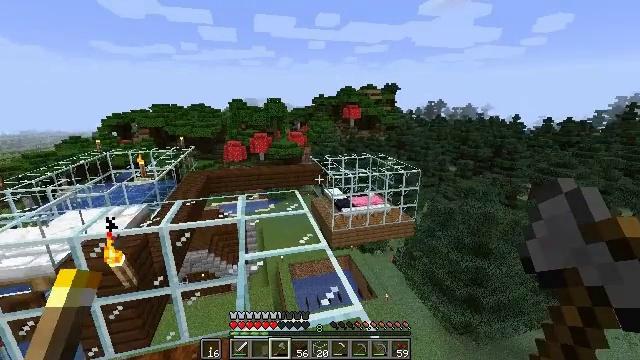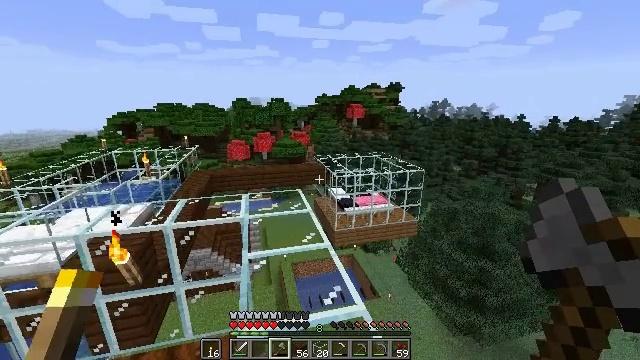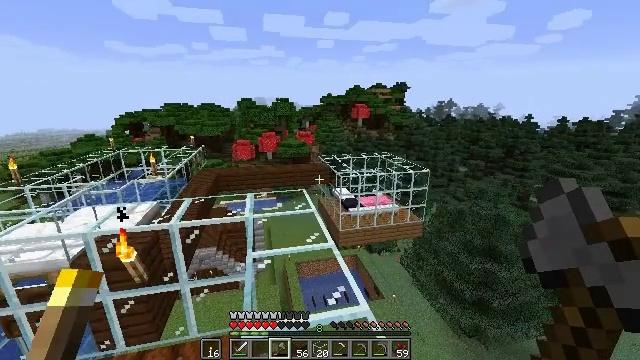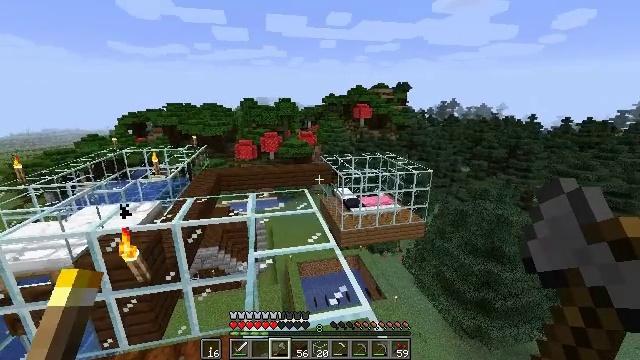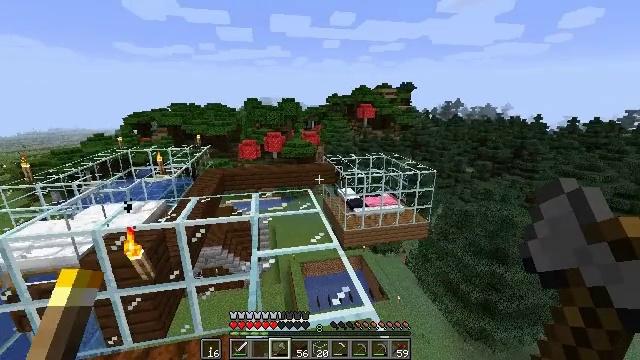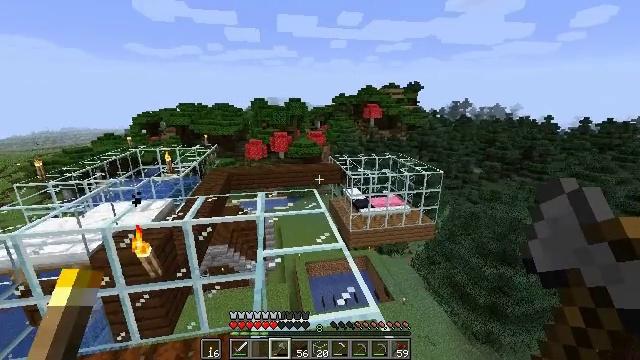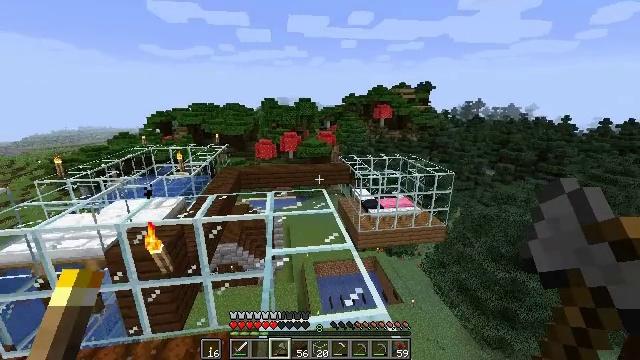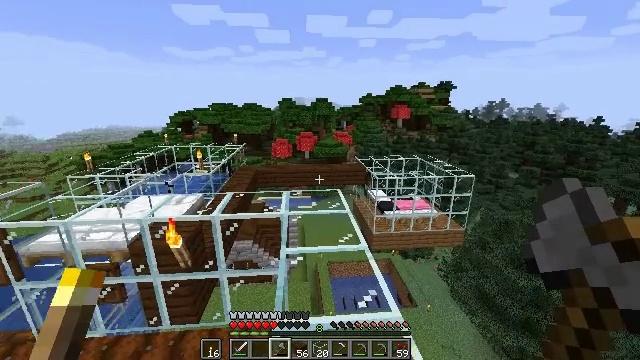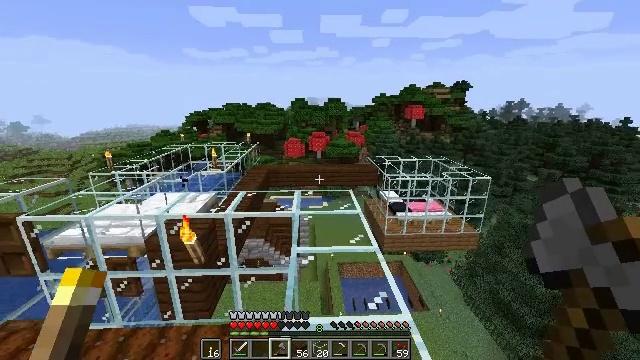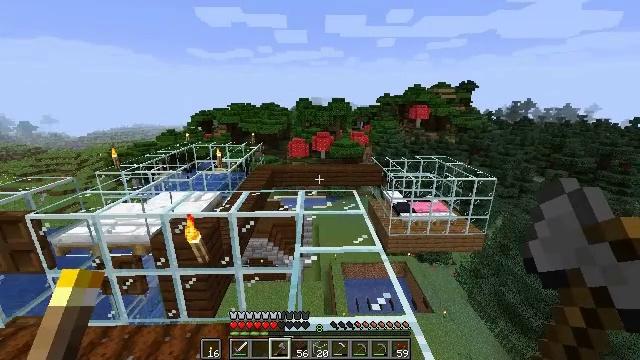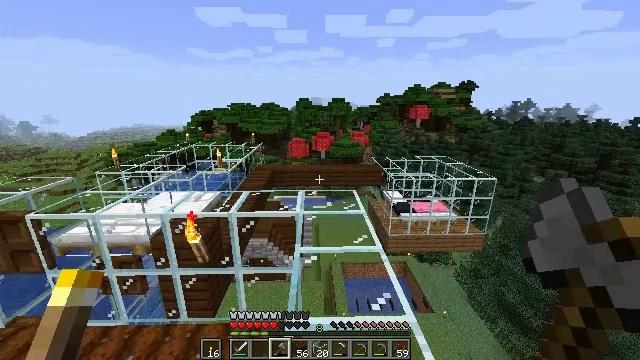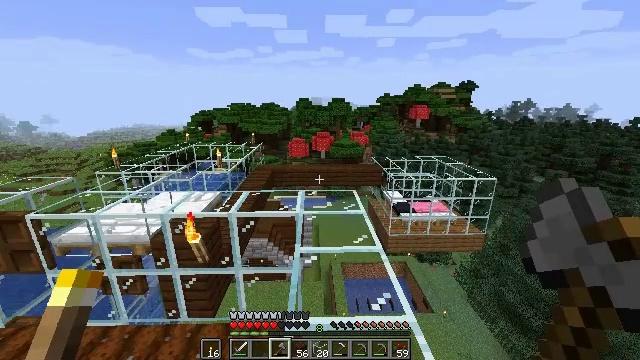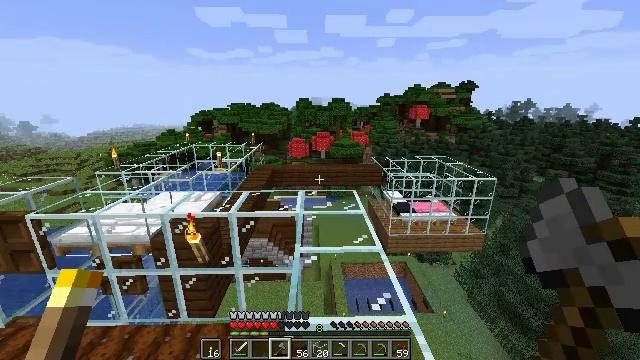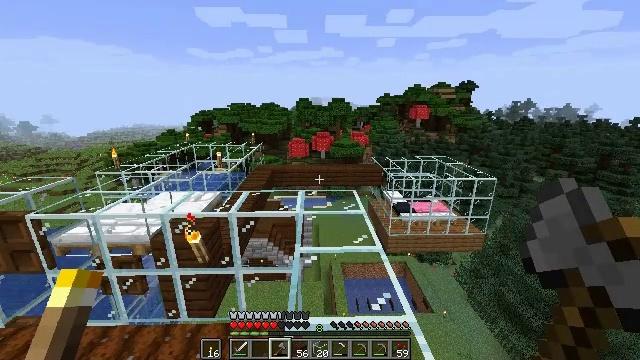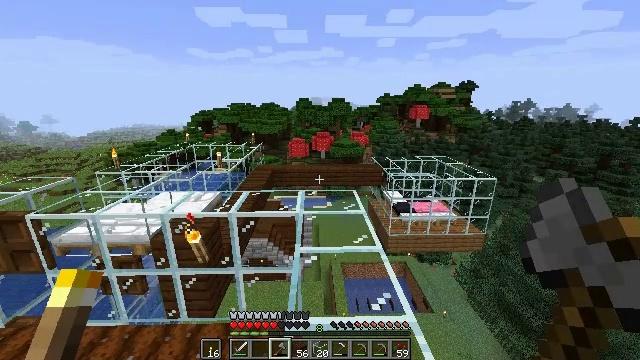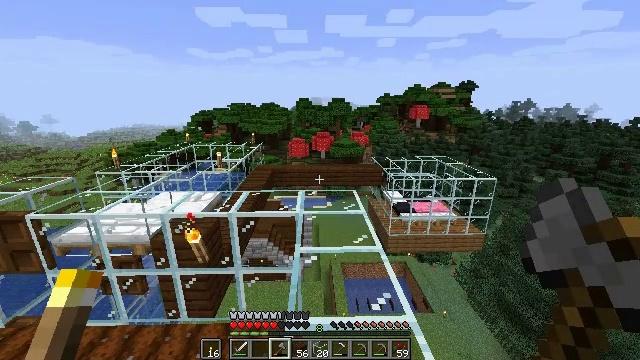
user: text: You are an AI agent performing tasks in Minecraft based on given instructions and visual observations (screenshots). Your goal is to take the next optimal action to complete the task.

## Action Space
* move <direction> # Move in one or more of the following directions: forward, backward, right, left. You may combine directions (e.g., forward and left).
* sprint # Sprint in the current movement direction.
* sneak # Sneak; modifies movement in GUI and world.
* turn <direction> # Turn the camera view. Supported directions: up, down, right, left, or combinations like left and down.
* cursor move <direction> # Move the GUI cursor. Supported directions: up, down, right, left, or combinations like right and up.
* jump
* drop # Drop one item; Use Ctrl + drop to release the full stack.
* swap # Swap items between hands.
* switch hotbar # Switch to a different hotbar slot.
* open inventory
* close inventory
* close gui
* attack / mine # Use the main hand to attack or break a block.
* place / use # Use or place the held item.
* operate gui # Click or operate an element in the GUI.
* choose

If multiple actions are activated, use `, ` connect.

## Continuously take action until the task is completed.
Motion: motion action
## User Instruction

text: Craft multiple cobblestone slab with cobblestone.
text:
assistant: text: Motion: no_op
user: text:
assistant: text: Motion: turn left
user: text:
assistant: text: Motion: no_op
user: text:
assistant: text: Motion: no_op
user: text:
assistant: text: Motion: turn left
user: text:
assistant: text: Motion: turn left
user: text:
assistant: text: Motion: turn left
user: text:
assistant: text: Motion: turn left
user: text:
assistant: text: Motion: no_op
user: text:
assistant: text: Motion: no_op
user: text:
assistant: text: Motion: no_op
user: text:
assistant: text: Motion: no_op
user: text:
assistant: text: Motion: no_op
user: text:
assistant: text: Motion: no_op
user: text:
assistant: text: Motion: no_op
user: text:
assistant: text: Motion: no_op
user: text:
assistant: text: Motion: no_op
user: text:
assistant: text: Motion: no_op
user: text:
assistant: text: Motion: no_op
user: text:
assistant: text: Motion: no_op
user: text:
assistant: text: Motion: no_op
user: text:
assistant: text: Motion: no_op
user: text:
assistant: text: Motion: no_op
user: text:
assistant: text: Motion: no_op
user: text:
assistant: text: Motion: no_op
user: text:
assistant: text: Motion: no_op
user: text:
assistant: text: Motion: no_op
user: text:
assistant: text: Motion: no_op
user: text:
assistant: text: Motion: no_op
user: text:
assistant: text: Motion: no_op